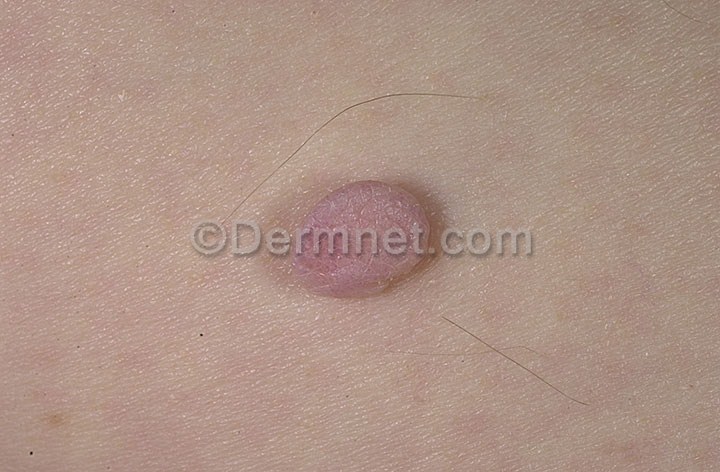
Disease: Melanoma Skin Cancer Nevi and Moles